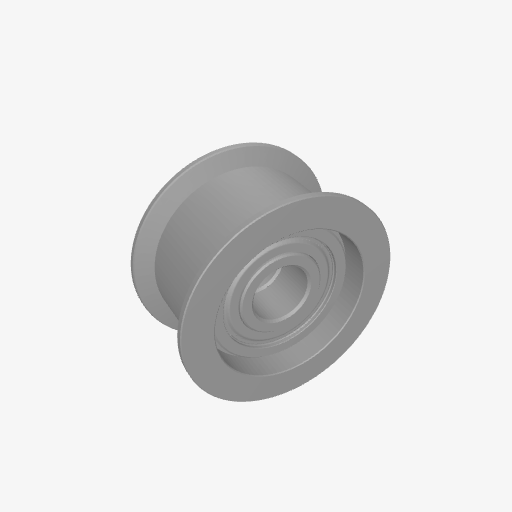
Part: DualBearingPulley6ID